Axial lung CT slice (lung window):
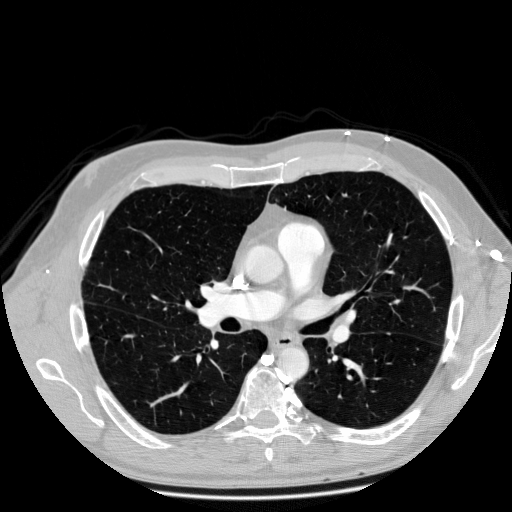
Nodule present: no